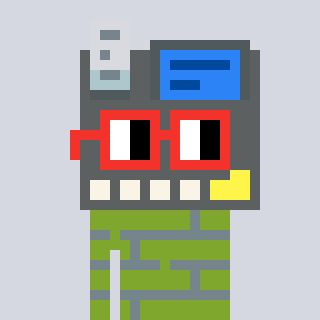
a pixel art character with square red glasses, a cash register-shaped head and a slimegreen-colored body on a cool background